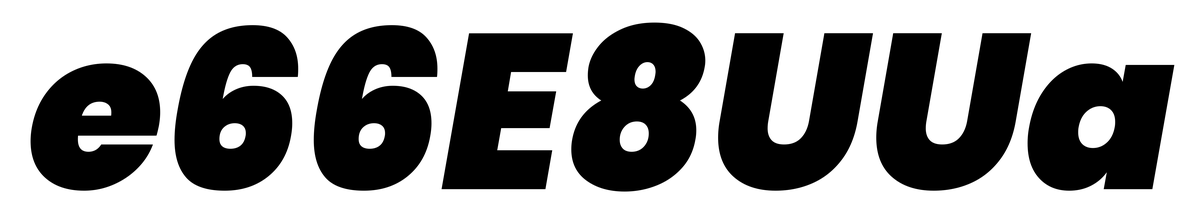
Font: Poppins-BlackItalic